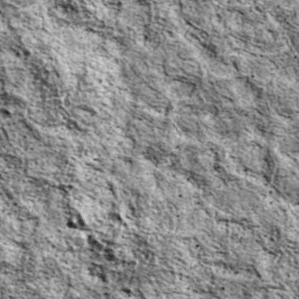
Label: non_frost